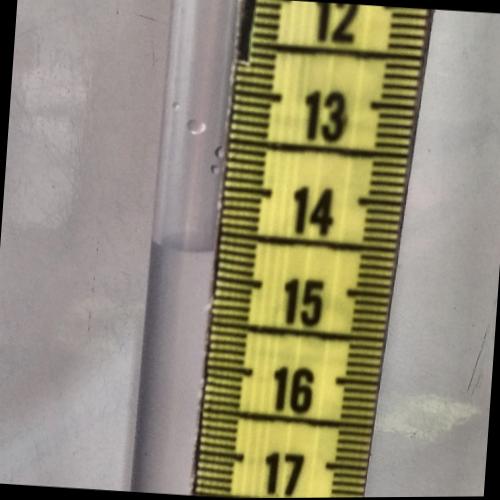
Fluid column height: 14.7 cm